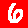
Digit: 6